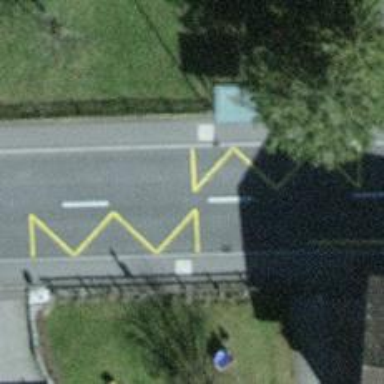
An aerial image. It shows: Public transport stop position.